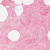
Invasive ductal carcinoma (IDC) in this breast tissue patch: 0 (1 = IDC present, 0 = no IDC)